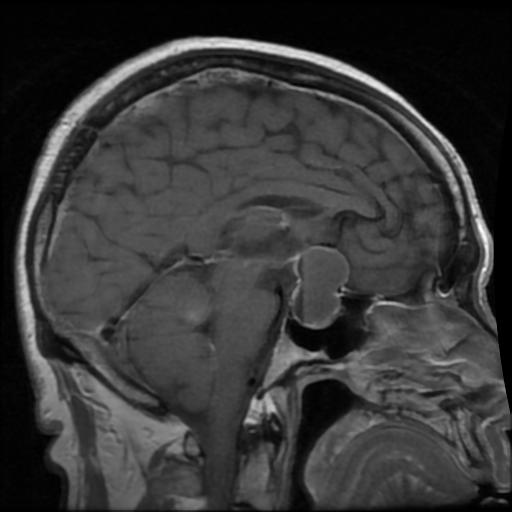
Label: pituitary